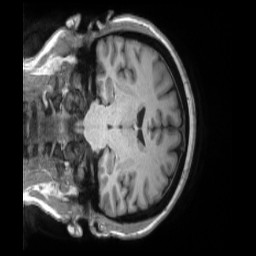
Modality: T1w
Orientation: coronal
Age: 44
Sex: female
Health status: ill
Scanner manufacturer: siemens
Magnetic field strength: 3 T
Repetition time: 2.2 s
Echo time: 0.00157 s